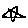
Label: star